Question: I am using eclipse juno and in my ddms 'storage/sdcard' shows images but 'in gallery it shows no media found',i need to add images in my gallery i do not know what is problem in my avd can any one tell me,how can i show images in gallery
<URL>

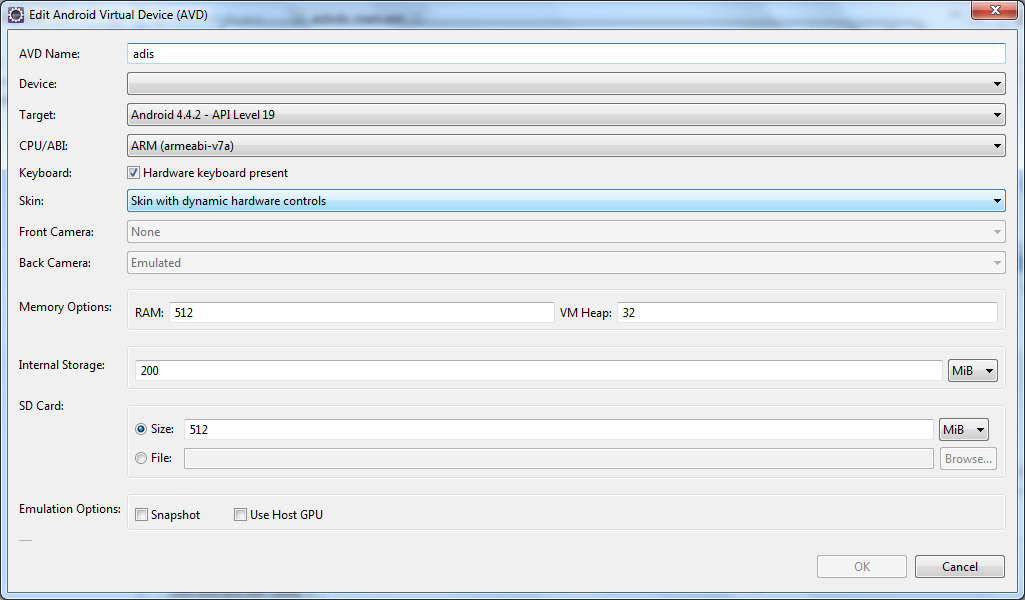
Answer: place the images in DCIM folder and restart the eclipse and avd.